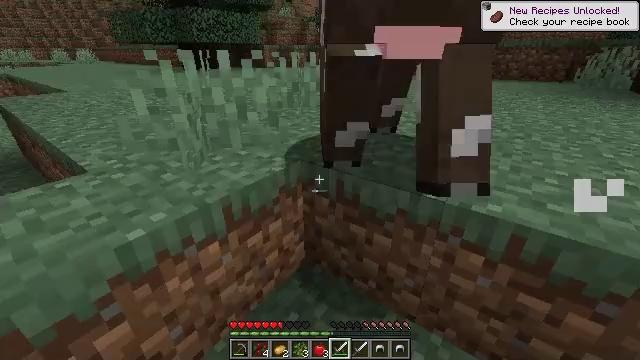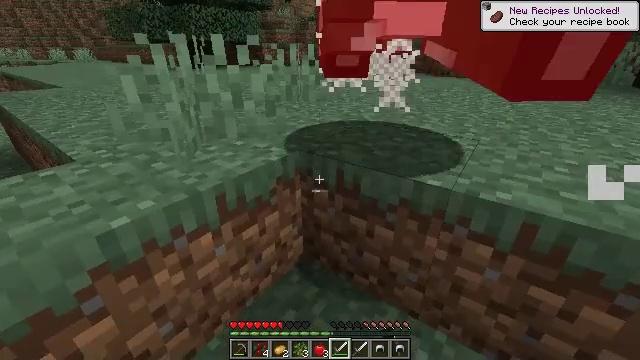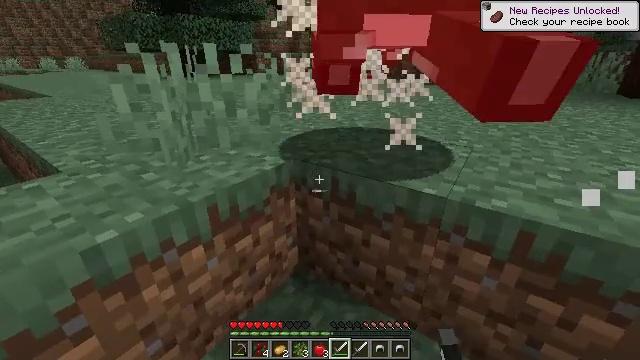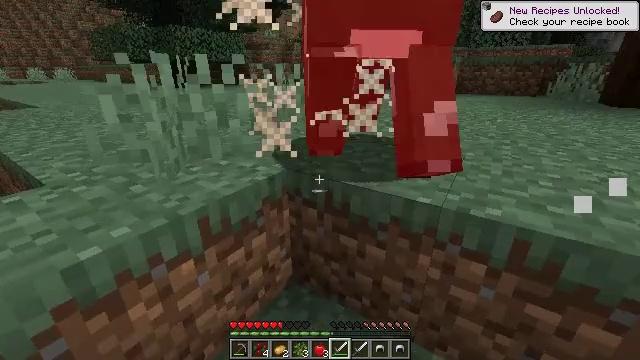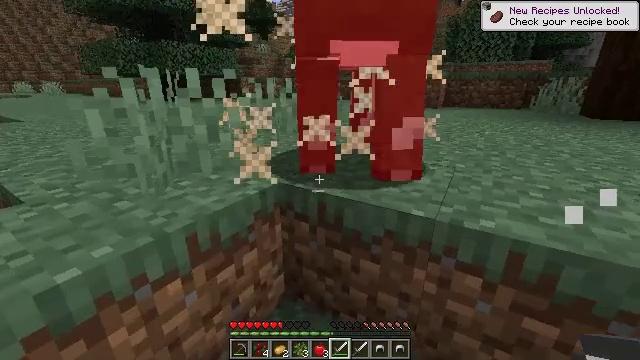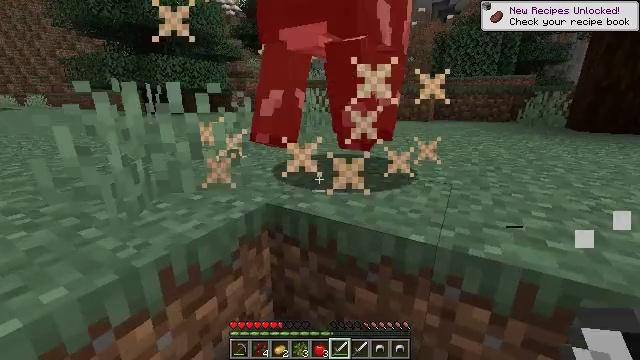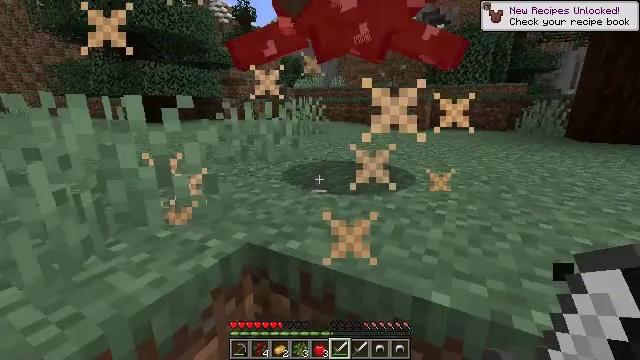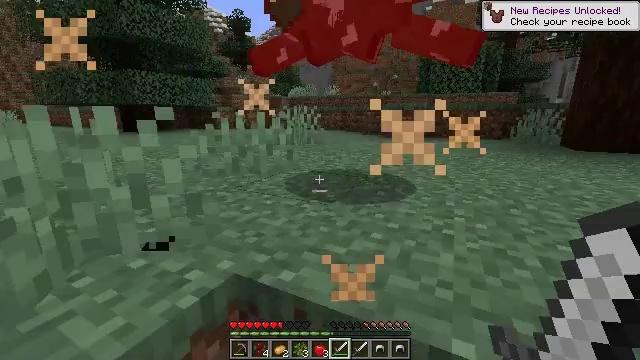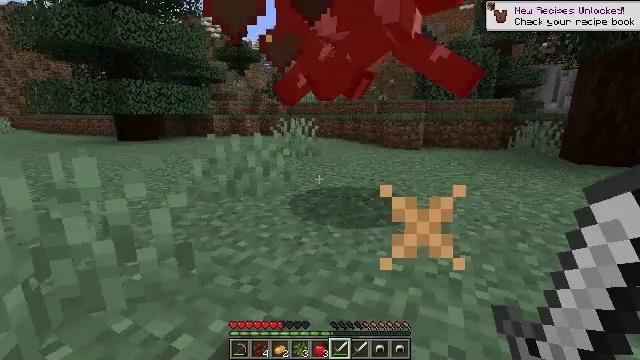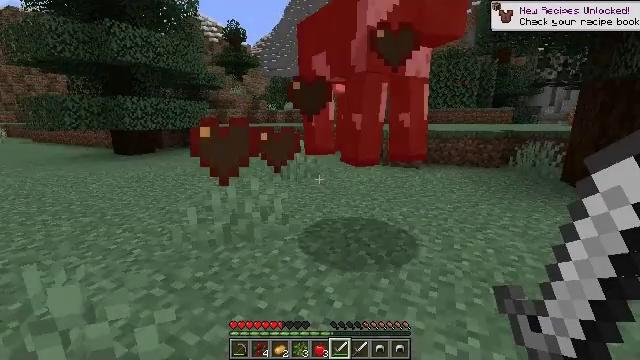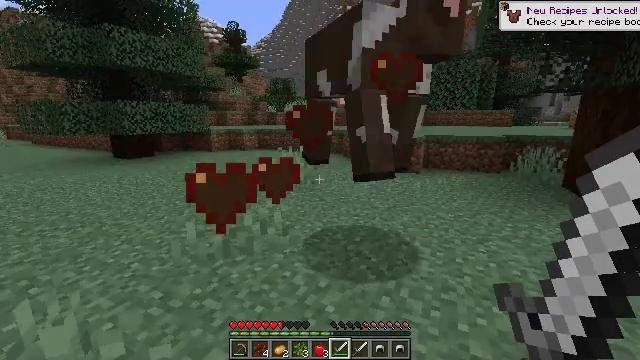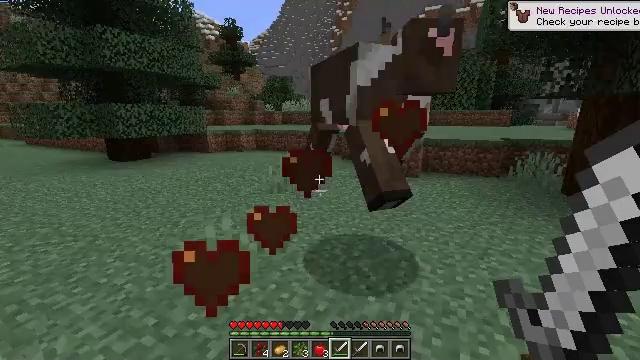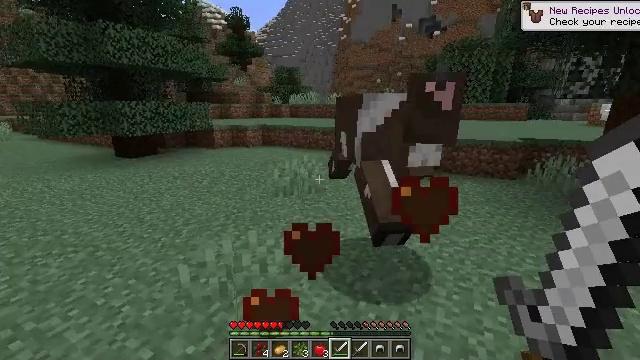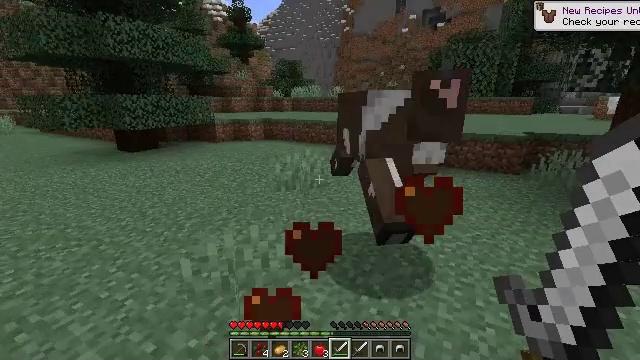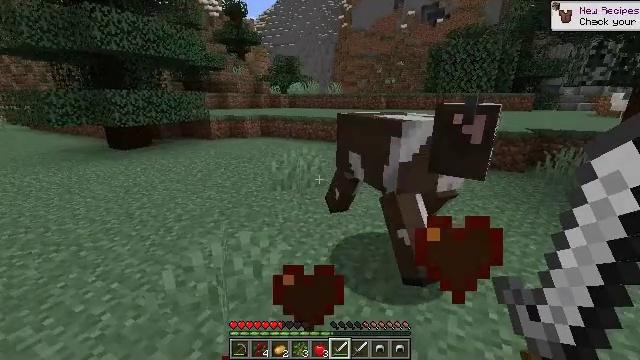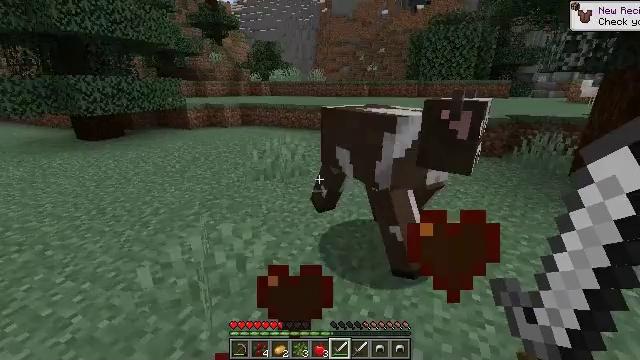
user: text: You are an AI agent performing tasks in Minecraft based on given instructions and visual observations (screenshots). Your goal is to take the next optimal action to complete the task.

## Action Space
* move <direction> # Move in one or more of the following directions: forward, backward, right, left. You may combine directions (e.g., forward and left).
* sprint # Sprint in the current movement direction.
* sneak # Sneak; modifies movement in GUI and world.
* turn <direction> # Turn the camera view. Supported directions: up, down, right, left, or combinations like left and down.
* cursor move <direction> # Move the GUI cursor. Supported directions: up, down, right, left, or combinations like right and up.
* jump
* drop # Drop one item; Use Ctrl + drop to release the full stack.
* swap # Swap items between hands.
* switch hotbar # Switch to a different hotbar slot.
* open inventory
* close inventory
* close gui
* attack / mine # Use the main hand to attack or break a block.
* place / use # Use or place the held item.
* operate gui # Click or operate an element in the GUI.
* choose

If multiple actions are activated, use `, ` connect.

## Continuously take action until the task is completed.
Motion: motion action
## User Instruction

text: Hunt animals.
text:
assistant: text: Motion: no_op
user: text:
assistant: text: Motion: turn right and up
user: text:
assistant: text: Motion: turn right and up
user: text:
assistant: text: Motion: move forward, turn right and up
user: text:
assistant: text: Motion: move forward, turn right and up
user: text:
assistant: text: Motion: move forward, turn right and up
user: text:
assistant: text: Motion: move forward, turn right and up
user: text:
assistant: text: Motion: move forward, jump
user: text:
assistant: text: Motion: move forward, jump
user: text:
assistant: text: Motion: move forward, jump
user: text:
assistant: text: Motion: move forward, jump
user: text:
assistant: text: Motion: move forward, turn left and down
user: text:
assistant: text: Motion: move forward, turn down
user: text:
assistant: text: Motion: move forward
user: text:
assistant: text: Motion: move forward, turn right and down, attack / mine
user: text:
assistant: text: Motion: turn right and down, attack / mine
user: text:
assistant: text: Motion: turn right, attack / mine
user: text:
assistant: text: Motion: turn right, attack / mine
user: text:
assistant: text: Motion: turn right
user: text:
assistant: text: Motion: turn right
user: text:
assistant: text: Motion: no_op
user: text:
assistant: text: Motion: no_op
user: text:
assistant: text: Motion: turn right
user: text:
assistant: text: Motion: no_op
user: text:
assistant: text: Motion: no_op
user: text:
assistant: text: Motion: turn right and up
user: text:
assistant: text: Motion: move forward, turn right and up
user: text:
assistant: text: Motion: move forward
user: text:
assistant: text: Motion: move forward
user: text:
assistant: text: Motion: move forward